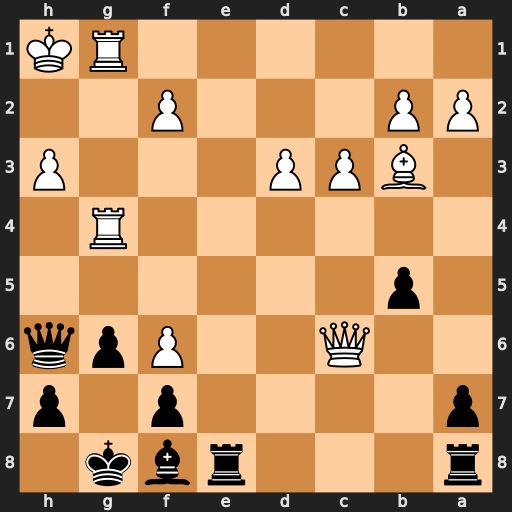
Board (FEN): r3rbk1/p4p1p/2Q2Ppq/1p6/6R1/1BPP3P/PP3P2/6RK
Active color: b
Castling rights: -
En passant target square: -
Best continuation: Qxh3#